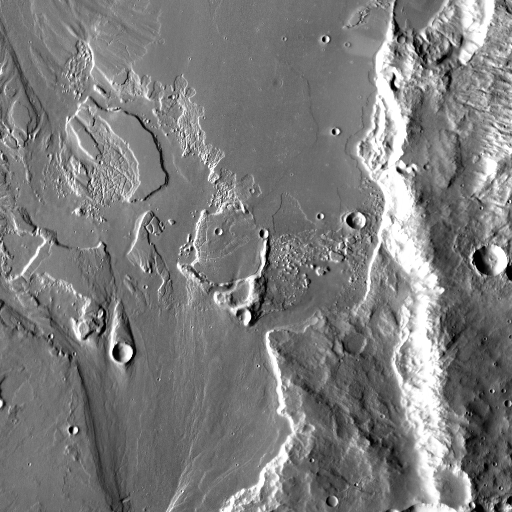
Crater classes present: Background, Other, Buried, Secondary